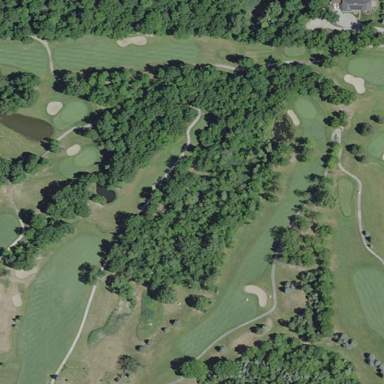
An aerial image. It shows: Designated golf cartpath for service vehicles.